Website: lowes
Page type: billing-address
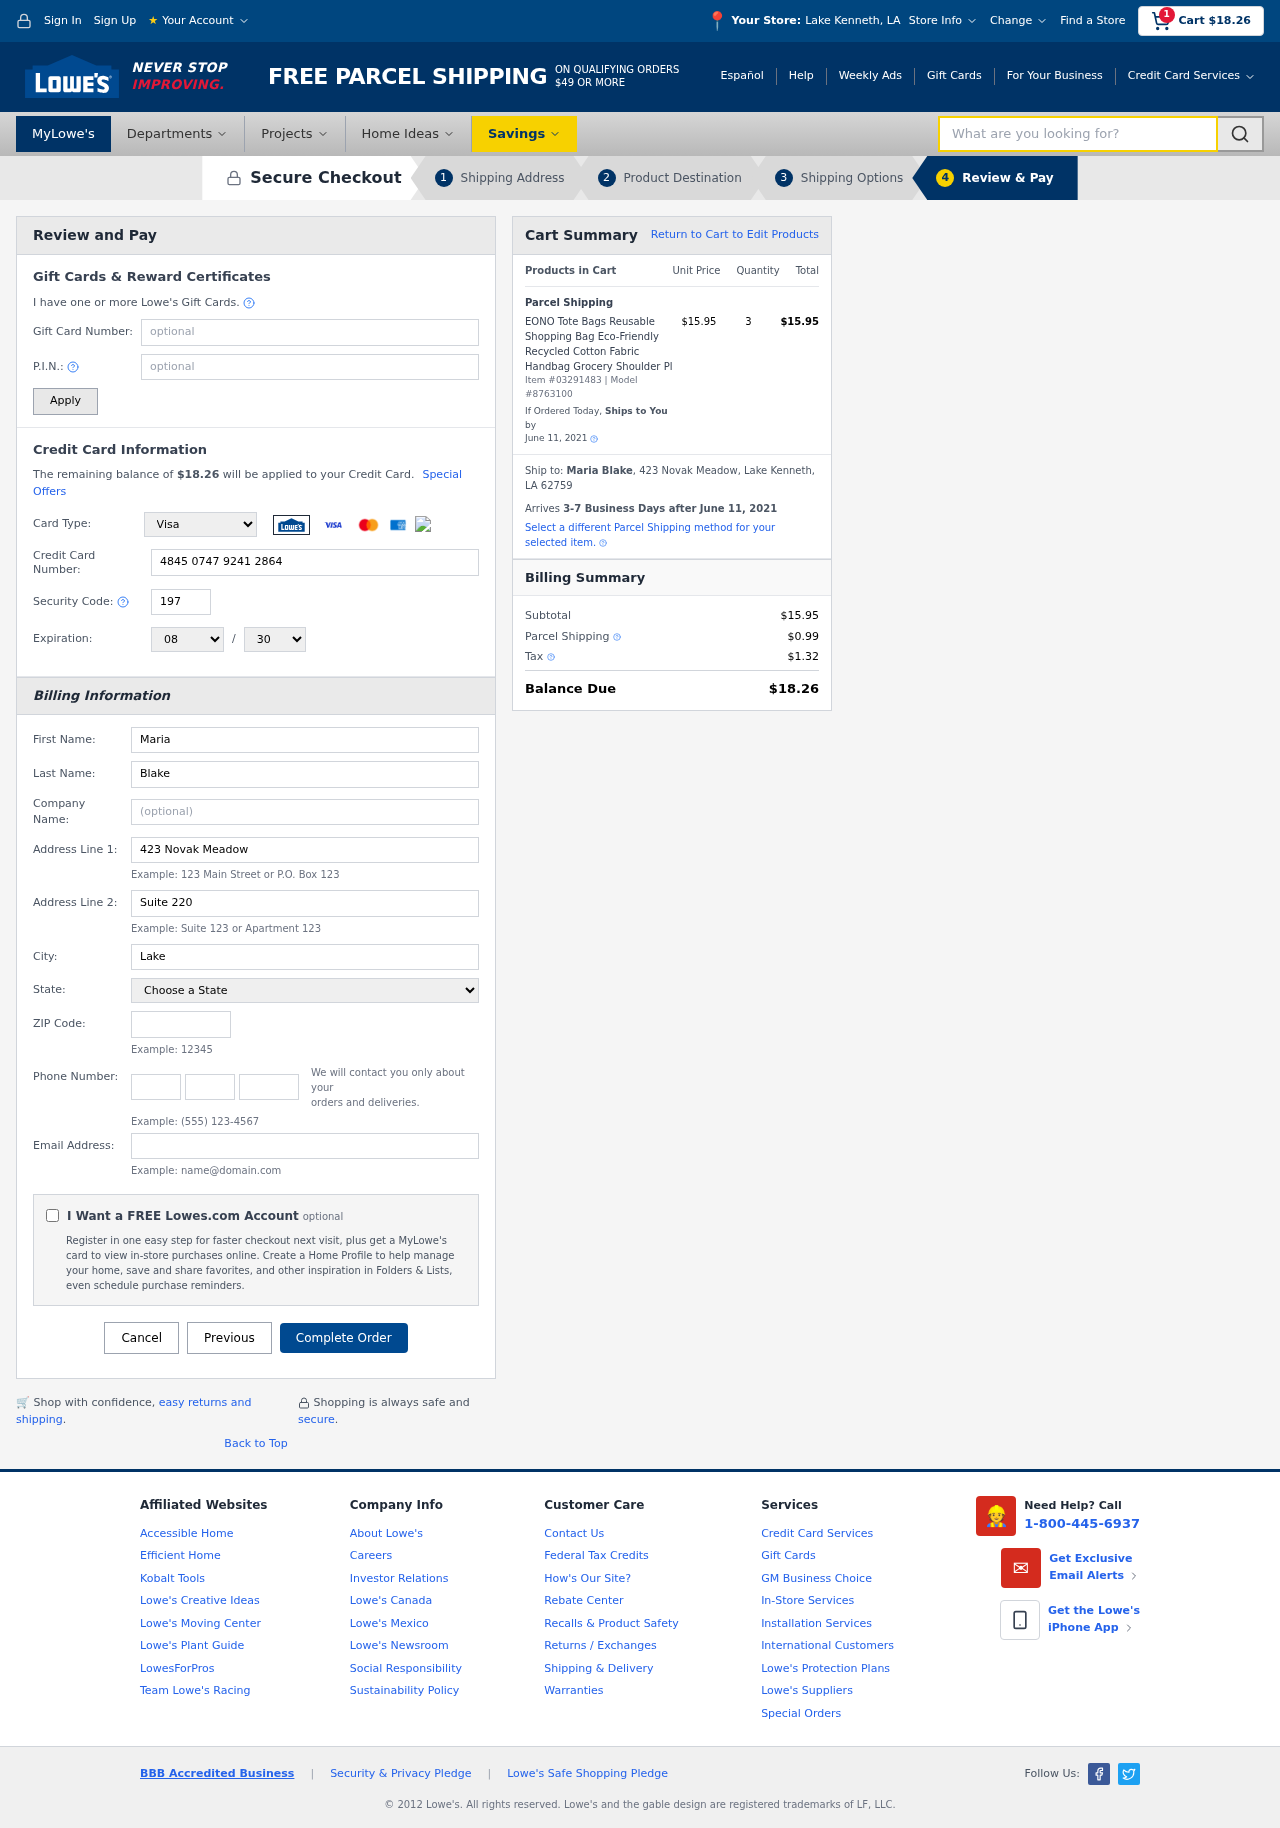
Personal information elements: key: PII_CARD_CVV
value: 197
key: PII_CARD_EXPIRY_MONTH
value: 08
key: PII_CARD_EXPIRY_YEAR
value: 30
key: PII_CARD_NUMBER
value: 4845 0747 9241 2864
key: PII_CARD_TYPE
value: Visa
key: PII_CITY
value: Lake Kenneth
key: PII_CITY_STATE
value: Lake Kenneth, LA
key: PII_EMAIL
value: maria_blake@yahoo.com
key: PII_FIRSTNAME
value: Maria
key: PII_FULLNAME
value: Maria Blake
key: PII_LASTNAME
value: Blake
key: PII_PHONE_AREA
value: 970
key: PII_PHONE_PREFIX
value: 976
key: PII_PHONE_SUFFIX
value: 0671
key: PII_POSTCODE
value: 62759
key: PII_STATE
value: Louisiana
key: PII_STREET
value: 423 Novak Meadow
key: PII_STREET2
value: Suite 220
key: PII_CITY_STATE_ZIP
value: Lake Kenneth, LA 62759
Product elements: key: PRODUCT1_NAME
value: EONO Tote Bags Reusable Shopping Bag Eco-Friendly Recycled Cotton Fabric Handbag Grocery Shoulder Pl
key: PRODUCT1_PRICE
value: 15.95
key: PRODUCT1_QUANTITY
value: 3
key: PRODUCT_ITEM_NUMBER
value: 03291483
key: PRODUCT_MODEL_NUMBER
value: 8763100
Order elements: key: ORDER_SUBTOTAL
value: $18.26
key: ORDER_TOTAL
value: $18.26
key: ORDER_SHIPPING_DATE
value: June 11, 2021
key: ORDER_SUBTOTAL
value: $15.95
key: ORDER_DELIVERY_DATE
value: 3-7 Business Days after June 11, 2021
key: ORDER_SHIPPING_DATE2
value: June 11, 2021
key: ORDER_SUBTOTAL2
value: $15.95
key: ORDER_SHIPPING_COST
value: $0.99
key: ORDER_TAX
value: $1.32
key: ORDER_TOTAL2
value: $18.26
Search elements: key: HEADER_SEARCH
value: What are you looking for?